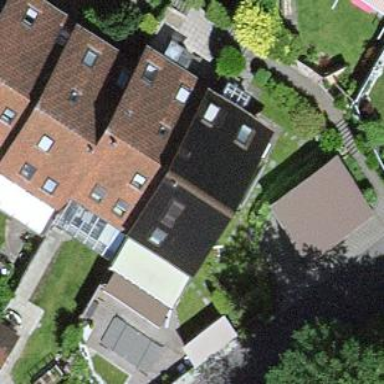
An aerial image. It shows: House with gabled roof that runs across the building.